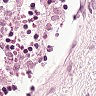
Metastatic tissue present: no